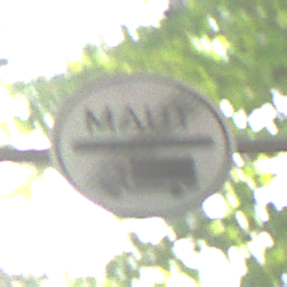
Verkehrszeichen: EndeMautpflicht
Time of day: MorningAfternoon
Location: Outdoor (RoadRail)
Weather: Clear
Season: NotSpecified
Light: Natural